Interaction volume radius: 5 \u00c5
Interaction volume height: 15 \u00c5
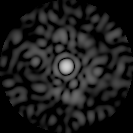
Disorder parameter: 0.7824